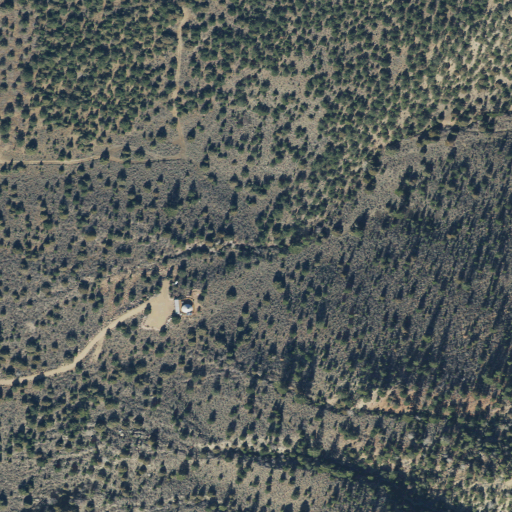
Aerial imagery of valley in Utah named Ralphs Canyon containing evergreen forest, deciduous forest, and shrub